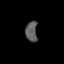
Tissue: skin
Cell type: Epithelial cells
Senescence score: 0.6936
Nuclear area (px): 239
Mean DAPI intensity: 90.234